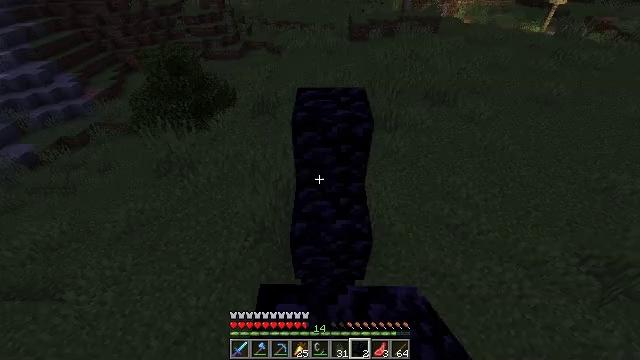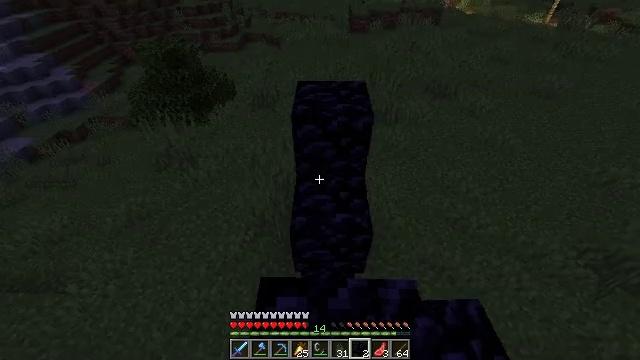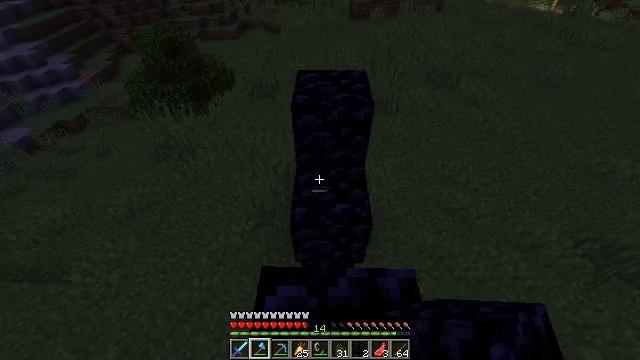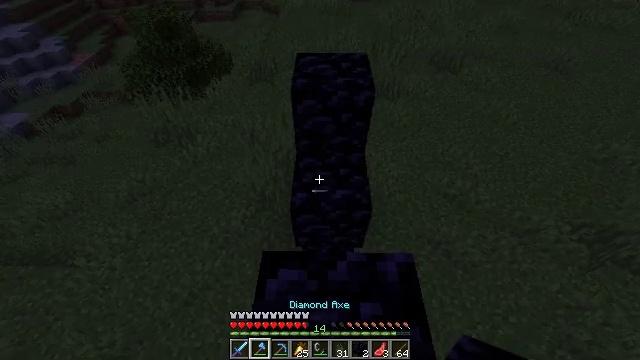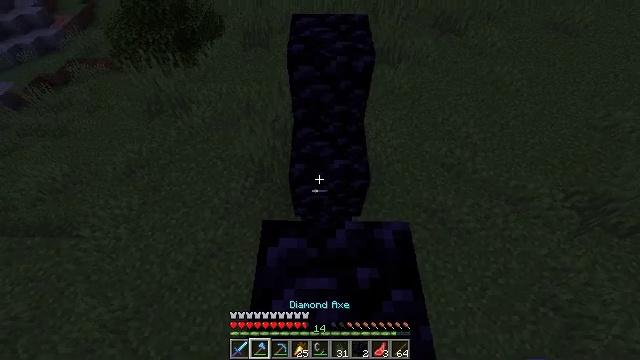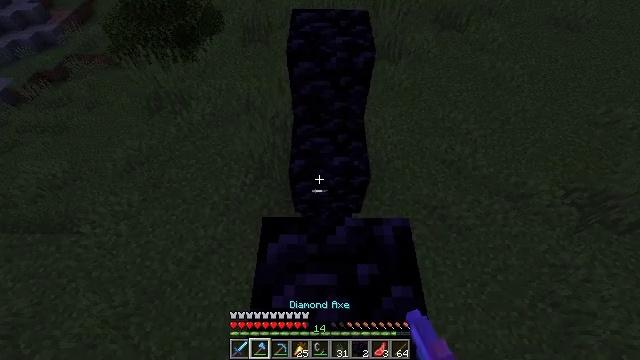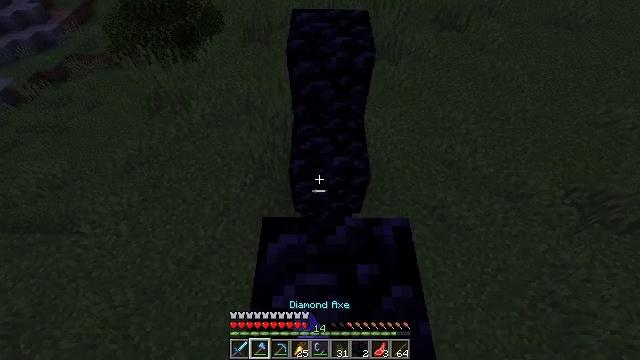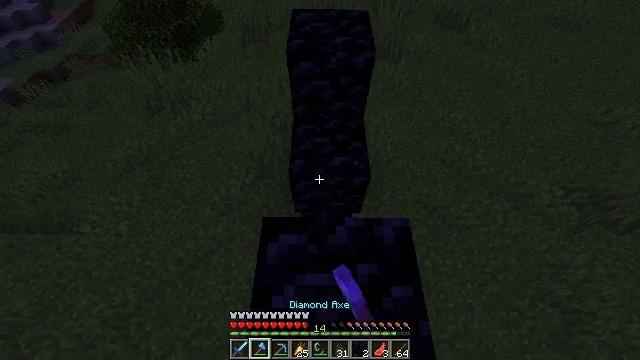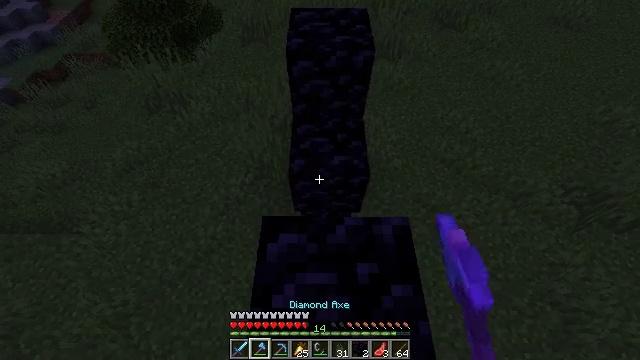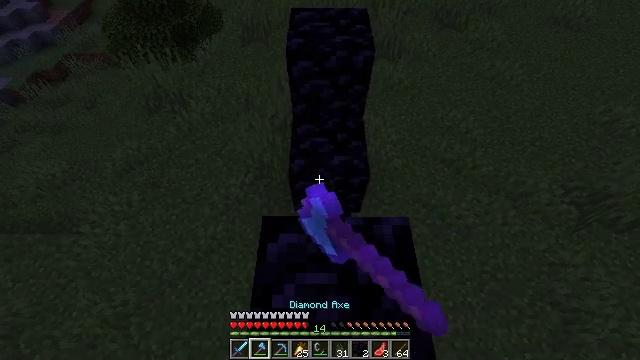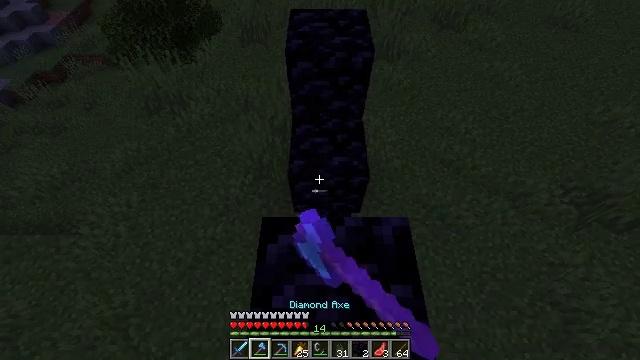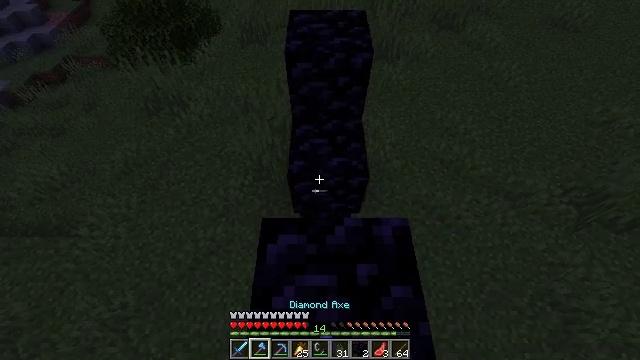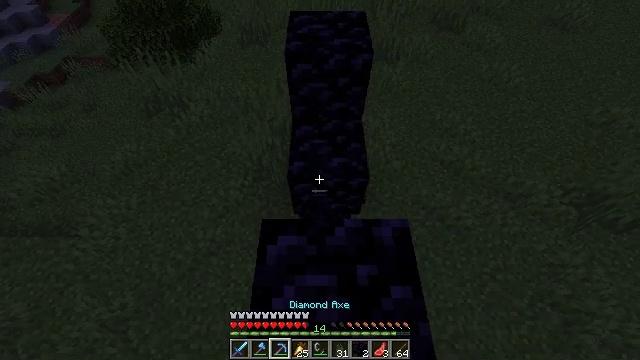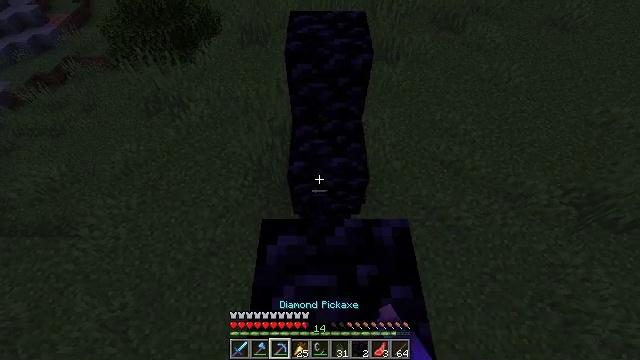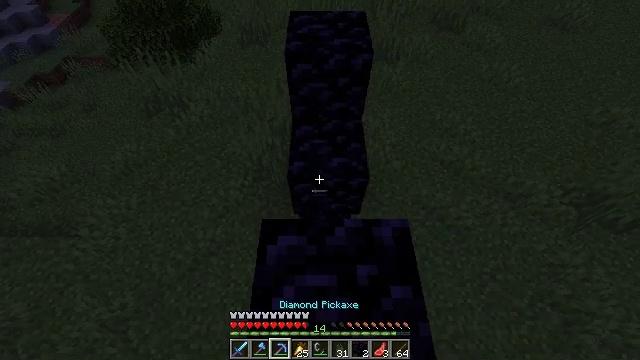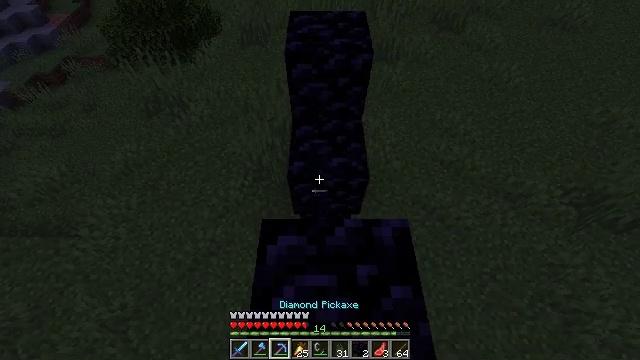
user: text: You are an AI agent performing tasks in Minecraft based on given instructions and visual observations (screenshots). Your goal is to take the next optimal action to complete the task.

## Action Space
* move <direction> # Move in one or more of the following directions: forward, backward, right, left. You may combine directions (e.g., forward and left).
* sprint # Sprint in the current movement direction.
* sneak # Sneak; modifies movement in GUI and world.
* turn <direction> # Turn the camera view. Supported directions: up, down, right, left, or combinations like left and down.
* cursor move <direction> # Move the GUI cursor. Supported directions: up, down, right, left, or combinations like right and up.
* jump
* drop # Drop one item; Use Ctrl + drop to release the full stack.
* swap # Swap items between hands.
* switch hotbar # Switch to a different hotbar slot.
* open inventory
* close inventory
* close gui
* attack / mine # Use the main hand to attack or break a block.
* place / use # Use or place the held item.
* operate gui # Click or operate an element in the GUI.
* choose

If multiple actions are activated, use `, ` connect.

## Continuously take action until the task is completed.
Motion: motion action
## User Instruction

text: Mine the tough obsidian.
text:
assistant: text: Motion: turn down
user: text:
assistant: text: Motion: turn down, switch to hotbar 2
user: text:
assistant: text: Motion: turn down, switch to hotbar 2
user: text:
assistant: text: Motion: turn down, attack / mine, switch to hotbar 2
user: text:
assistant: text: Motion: attack / mine
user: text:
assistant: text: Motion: attack / mine
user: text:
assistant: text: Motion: attack / mine
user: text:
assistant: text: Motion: attack / mine
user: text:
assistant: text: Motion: attack / mine
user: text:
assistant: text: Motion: attack / mine
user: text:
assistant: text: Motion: attack / mine
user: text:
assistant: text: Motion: attack / mine, switch to hotbar 3
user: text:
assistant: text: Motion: attack / mine, switch to hotbar 3
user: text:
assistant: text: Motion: attack / mine, switch to hotbar 3
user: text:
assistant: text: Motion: attack / mine
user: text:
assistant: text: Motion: attack / mine
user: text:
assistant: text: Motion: attack / mine
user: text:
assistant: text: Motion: attack / mine
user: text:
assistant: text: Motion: attack / mine
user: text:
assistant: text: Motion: move forward, attack / mine
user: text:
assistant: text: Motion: move forward, attack / mine
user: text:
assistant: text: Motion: move forward, attack / mine
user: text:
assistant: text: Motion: attack / mine
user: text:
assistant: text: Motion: attack / mine
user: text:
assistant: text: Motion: attack / mine
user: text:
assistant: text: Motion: attack / mine
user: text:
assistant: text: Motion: turn down, attack / mine
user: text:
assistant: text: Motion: attack / mine
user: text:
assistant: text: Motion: attack / mine
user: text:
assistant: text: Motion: attack / mine